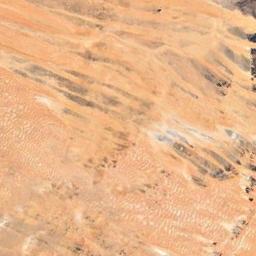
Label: desert